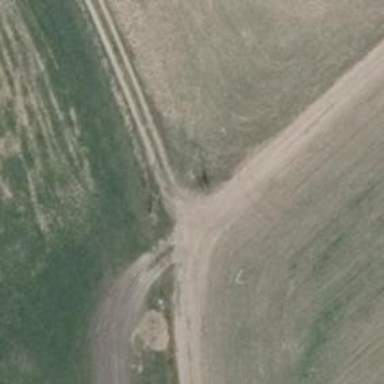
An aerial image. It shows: Ground track with grade3 quality.